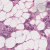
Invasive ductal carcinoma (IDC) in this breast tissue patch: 1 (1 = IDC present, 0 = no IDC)